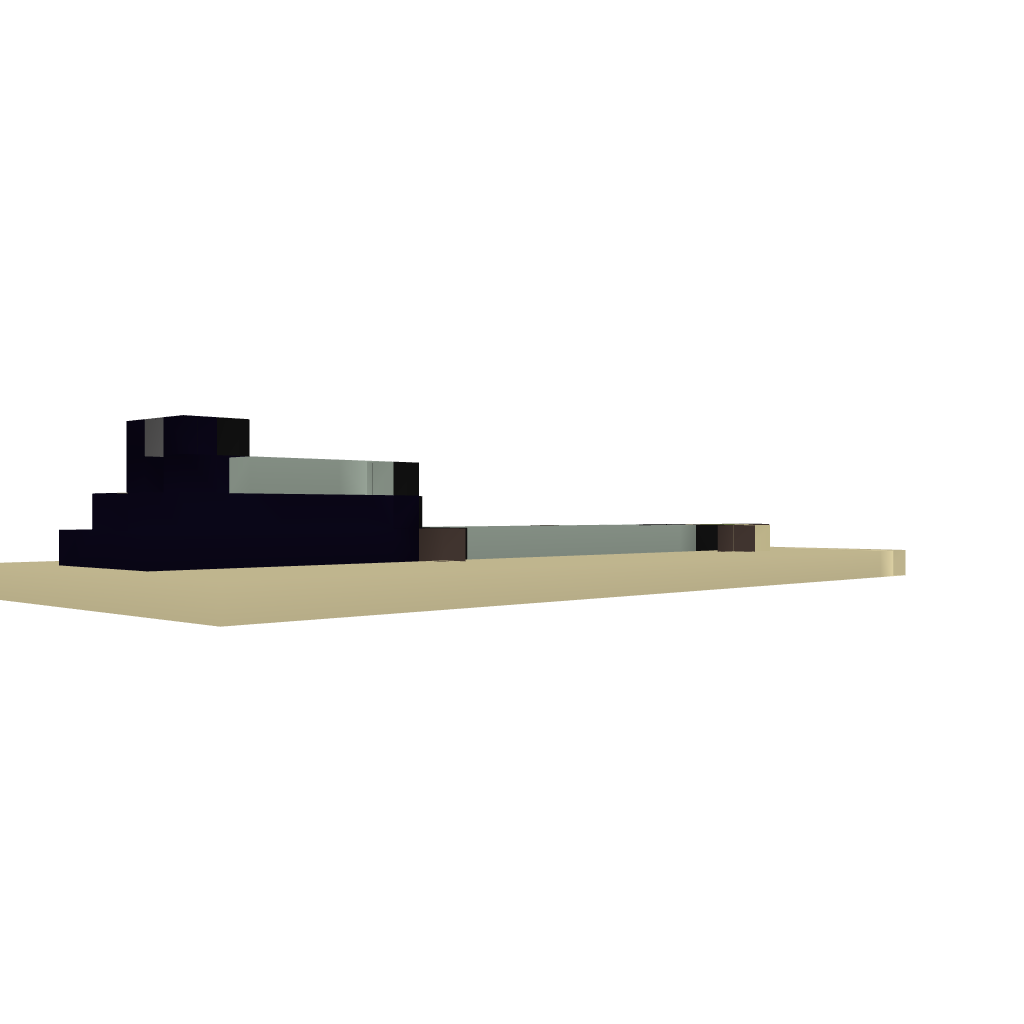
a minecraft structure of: Automatic TNT Cannon (Basic)